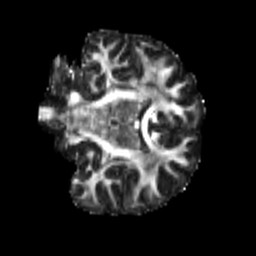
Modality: FA
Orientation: coronal
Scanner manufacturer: siemens
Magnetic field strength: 3 T
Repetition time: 4 s
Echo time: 0.0594 s